Interaction volume radius: 5 \u00c5
Interaction volume height: 20 \u00c5
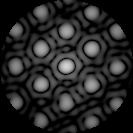
Disorder parameter: 0.1218